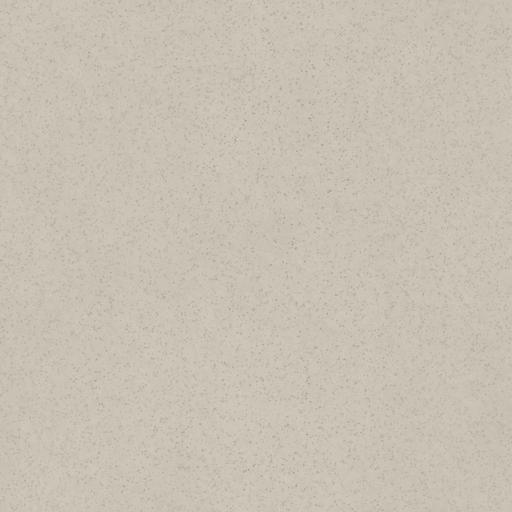
Tags: metal nickel rough